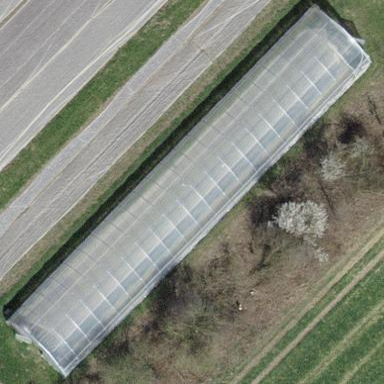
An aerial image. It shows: Greenhouse used for horticulture.